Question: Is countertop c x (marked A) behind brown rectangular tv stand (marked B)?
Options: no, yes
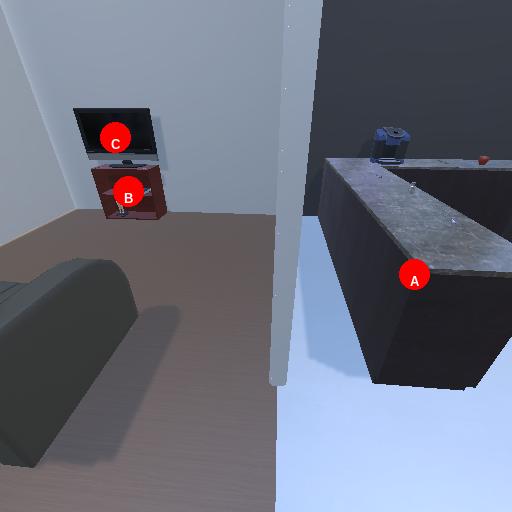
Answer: no